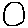
Label: circle